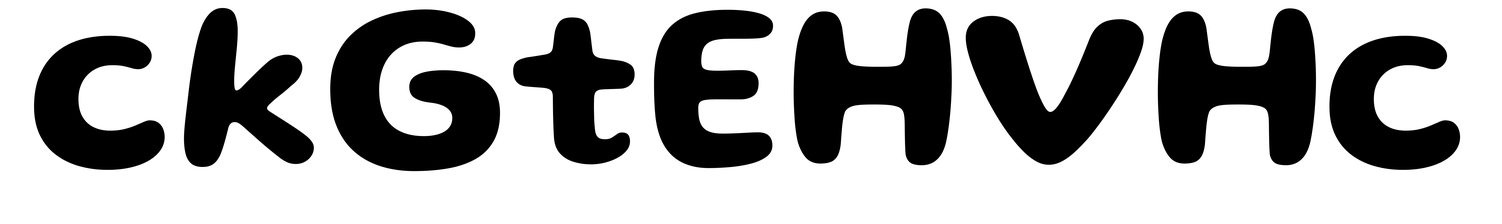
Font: Gluten_SemiBold